Question: This is an example from Qt Quick examples inside Qt Creator, when I run the project all texts lost their quality and blurred, the attached picture describes clearly the problem.
Qt Version: 5.4.1
Platform: Windows 7

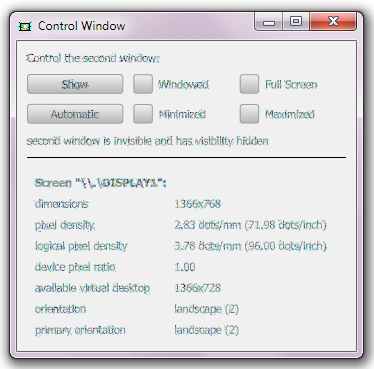
Answer: It is an old bug that may be reproduced on some hardware when Qt uses system OpenGL capabilities <URL>
Before Qt version 5.5 there are two types of Qt releases for Windows: ANGLE and OpenGL. They can be distinguished by the suffix "opengl" in the installer file name, for example:
'''
qt-opensource-windows-x86-msvc2013_opengl-5.4.1.exe
qt-opensource-windows-x86-msvc2013-5.4.1.exe
'''
See <URL> for the explanation.
The ANGLE build does not have such defect. Only OpenGL build is affected. OpenGL is poorly supported by default on many Windows installations. In some cases it can just crash during QML window initialization. The manual video driver installation was required. However, for some old hardware it is a problem to find such good video card driver that have enough support for OpenGL.
Possible solutions:
- - 'Text''Text.NativeRendering'
> '''
Text { renderType: Text.NativeRendering; }
'''
ANGLE Qt build could be a good solution if Windows XP should not be supported.
If no intensive graphics usage is required the better solution is to use software OpenGL rendering. Before Qt 5.4 it is was possible to use MSYS Mesa library 'opengl32.dll' (only some specific version should be used). If such library is placed in the executable folder of Qt application built with OpenGL Qt version, that library is automatically used for software rendering instead of default hardware rendering. Starting from Qt 5.4 such library is provided by Qt: 'opengl32sw.dll' (<URL>.
The software OpenGL emulation works perfectly on all types of hardware and it does not require any special video card driver.
Starting from Qt 5.4 there is the application attribute <URL>:
> Forces the usage of a software based OpenGL implementation on
platforms that use dynamic loading of the OpenGL implementation. This
will typically be a patched build of <URL>, providing OpenGL
2.1. The value may have no effect if no such OpenGL implementation is available. The default name of this library is 'opengl32sw.dll' and can
be overridden by setting the environment variable 'QT_OPENGL_DLL'. See
the platform-specific pages, for instance <URL>, for more
information. This value has been added in Qt 5.4.